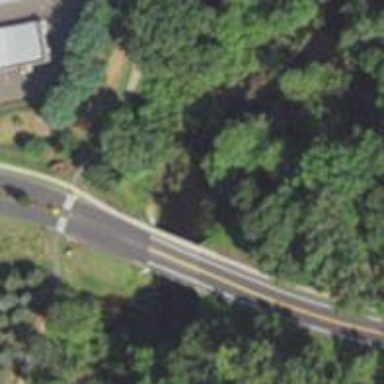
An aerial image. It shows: Residential road with asphalt surface that features bridge.